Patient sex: F
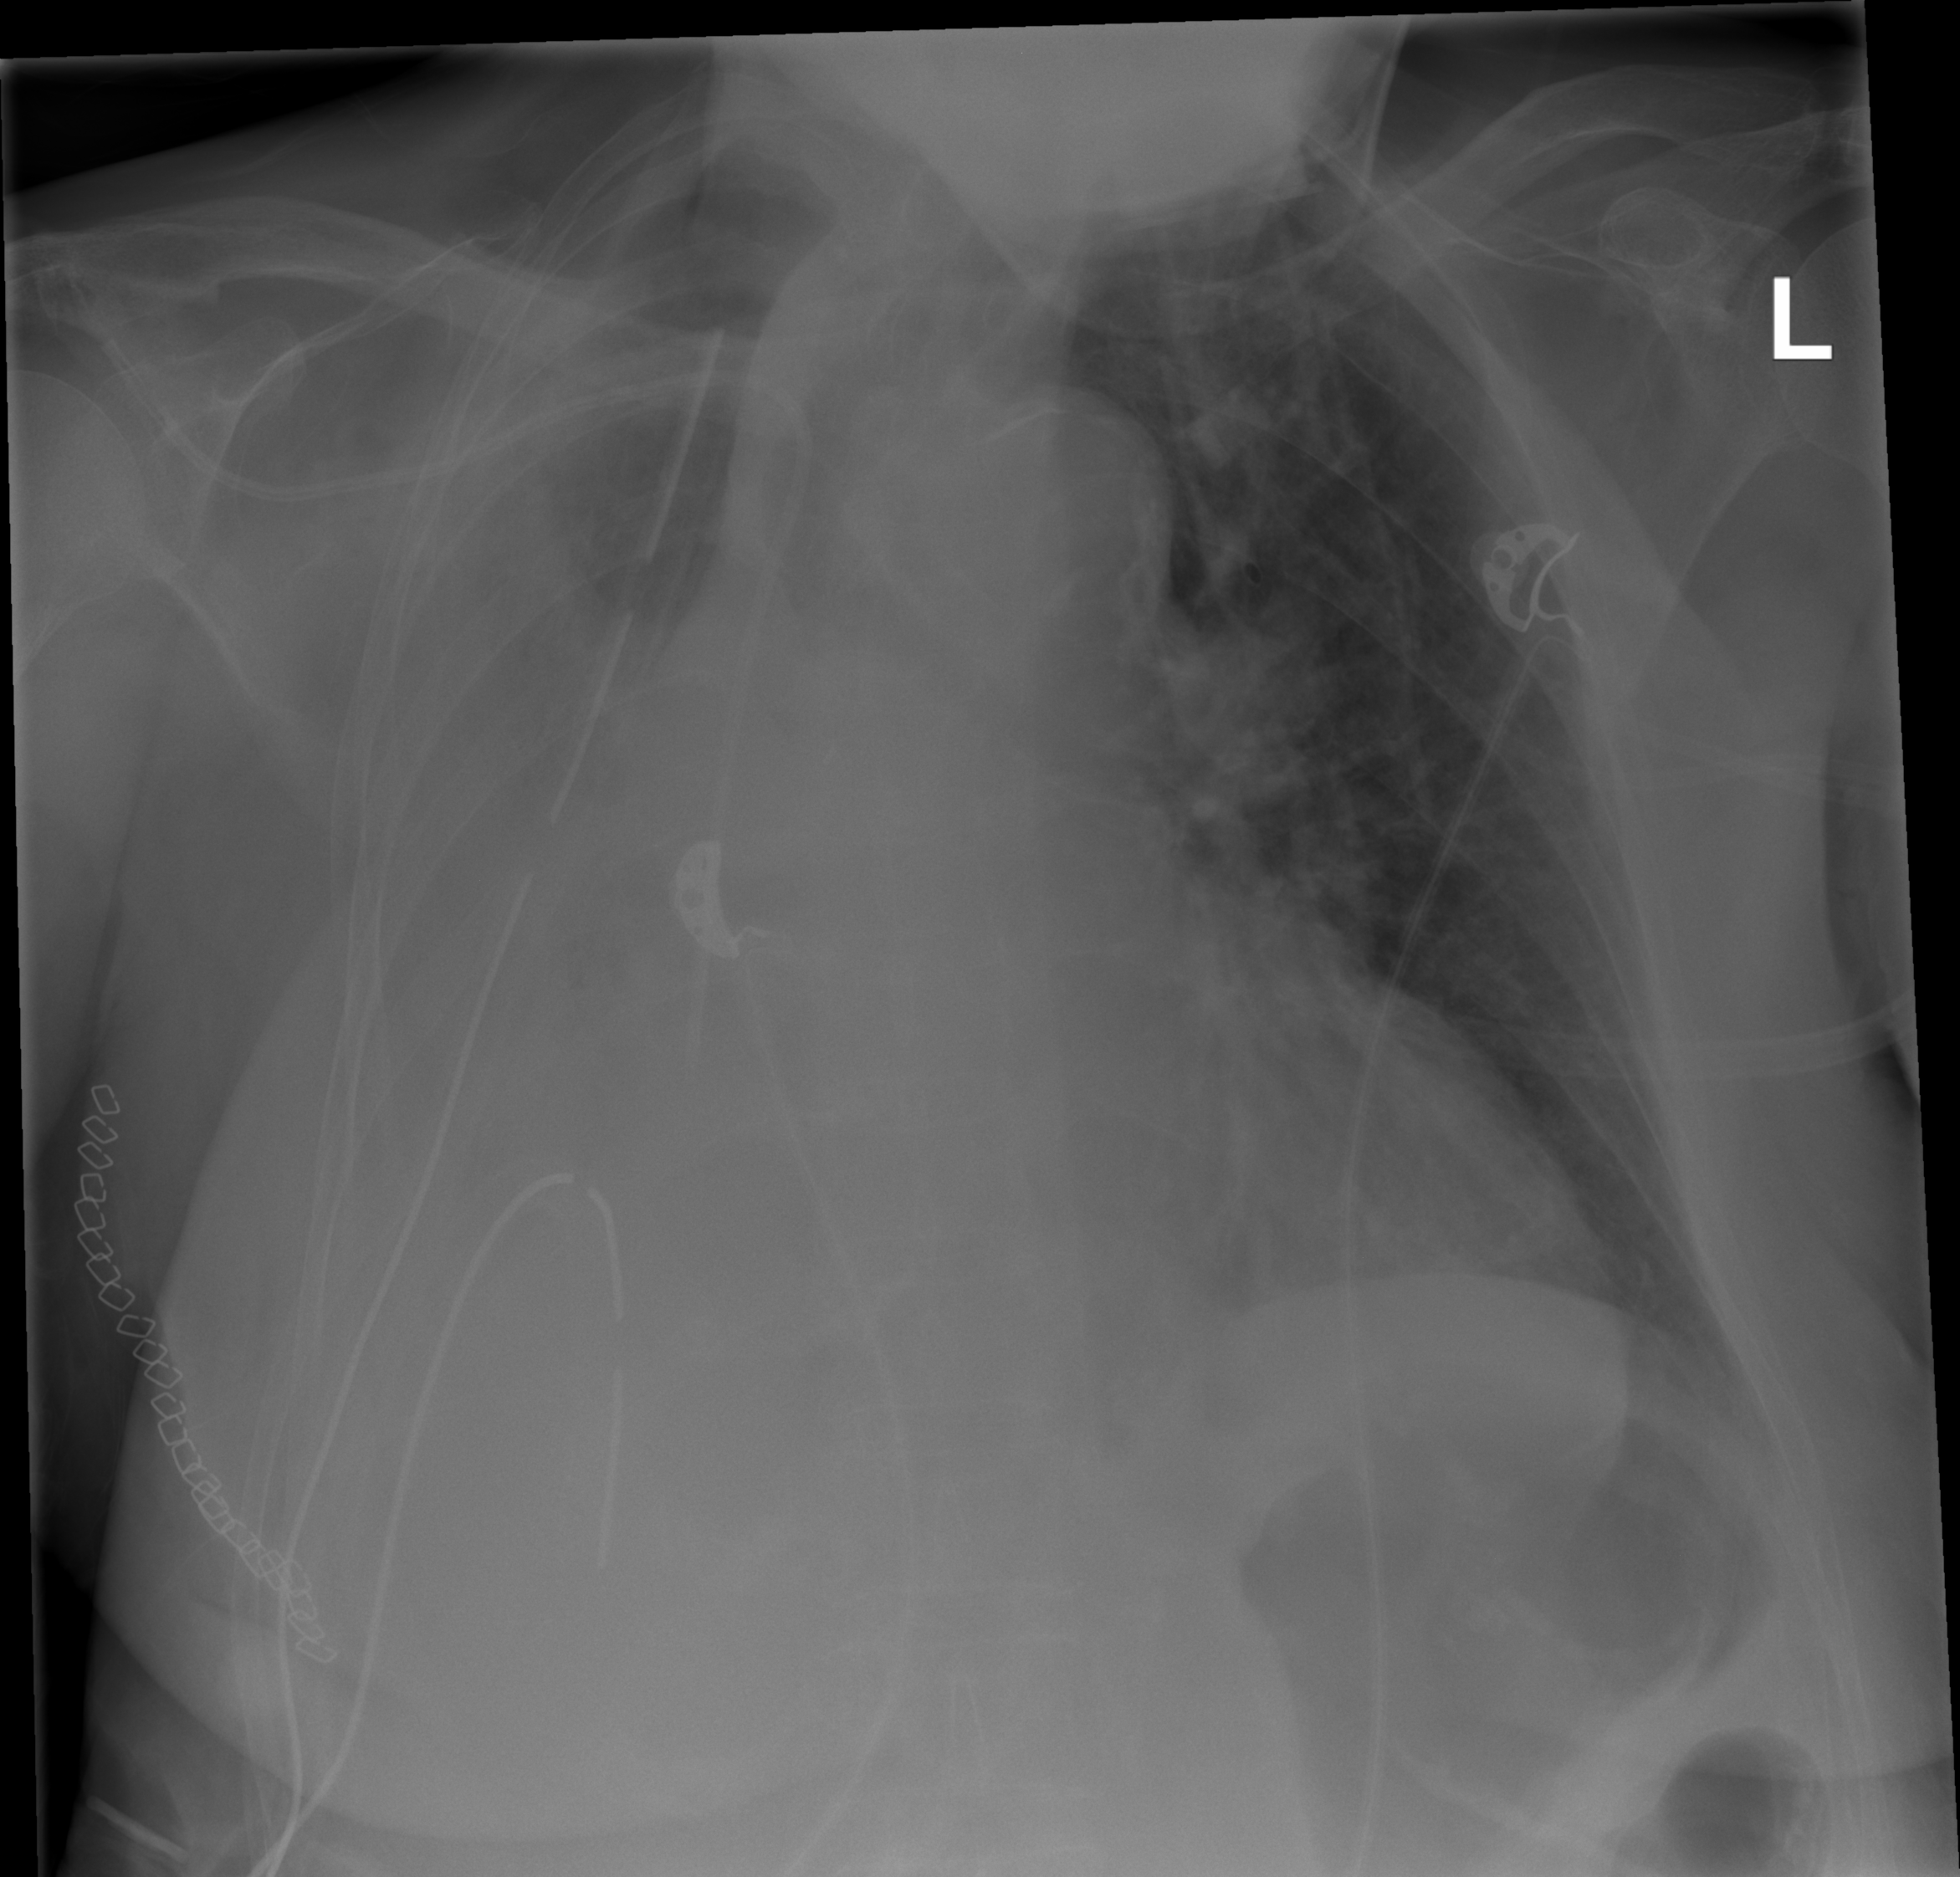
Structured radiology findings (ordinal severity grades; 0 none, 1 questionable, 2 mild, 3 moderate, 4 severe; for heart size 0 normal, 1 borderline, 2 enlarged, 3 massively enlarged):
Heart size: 1
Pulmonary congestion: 0
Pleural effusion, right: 4
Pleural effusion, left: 0
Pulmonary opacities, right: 1
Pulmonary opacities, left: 0
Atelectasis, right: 3
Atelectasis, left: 0